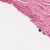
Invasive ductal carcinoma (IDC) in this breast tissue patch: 0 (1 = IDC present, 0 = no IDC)